Question: What is visual studio complaining about here?
Code
'''
PoolsGrid = Ext.extend(SearchableGrid, {
initComponent: function() {
var me = this;
var config = {
url: @(Url.ParameterlessRelativeTemplate<PoolsController>(x => x.List(null)))
}
}
});
'''
More code:
'''
public static IHtmlString ParameterlessRelativeTemplate<TController>(this UrlHelper url,
Expression<Action<TController>> action)
where TController : Controller
{
return RelativeTemplate(url, action, true);
}
'''
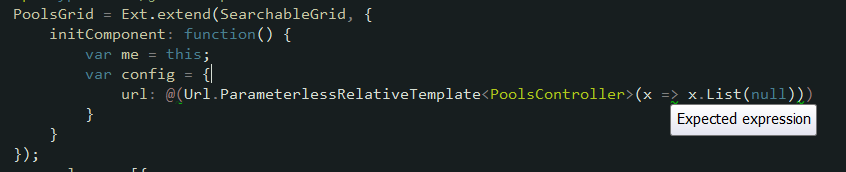
Answer: The code looks fine. Ignore the error and run your application (). It should work fine. Visual Studio Intellisense in Razor views is far from perfect. Hopefully they will improve it in future versions.